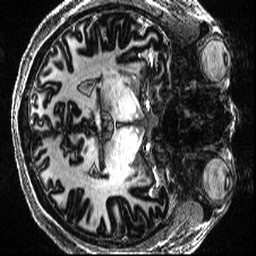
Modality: T1w
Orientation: axial
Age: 35
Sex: male
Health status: healthy
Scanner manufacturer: siemens
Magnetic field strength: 7 T
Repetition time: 4.3 s
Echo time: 0.00227 s